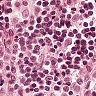
Metastatic tissue present: no